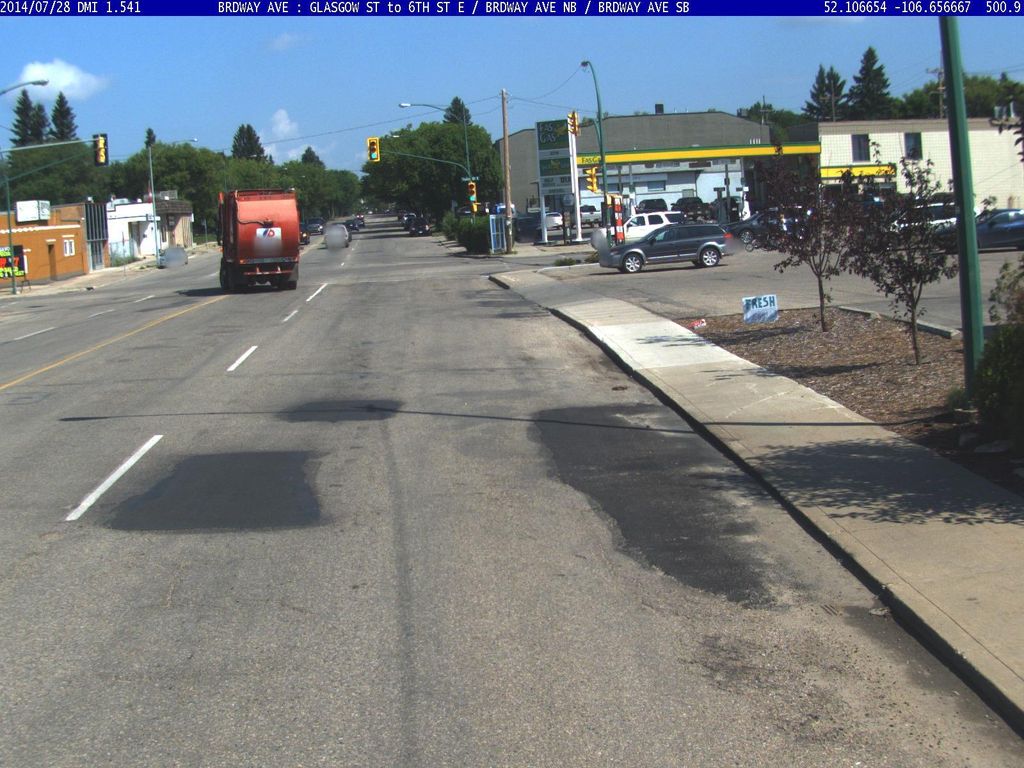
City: saskatoon